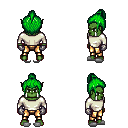
a pixel art fantasy rpg character, male body template, orc, green skin, white long-sleeve shirt, gold greaves, green short topknot hairstyle, metal gloves, white slippers, four views (front, back, left, right), 2x2 character sprite sheet, small pixel art, hard edges, no anti-aliasing